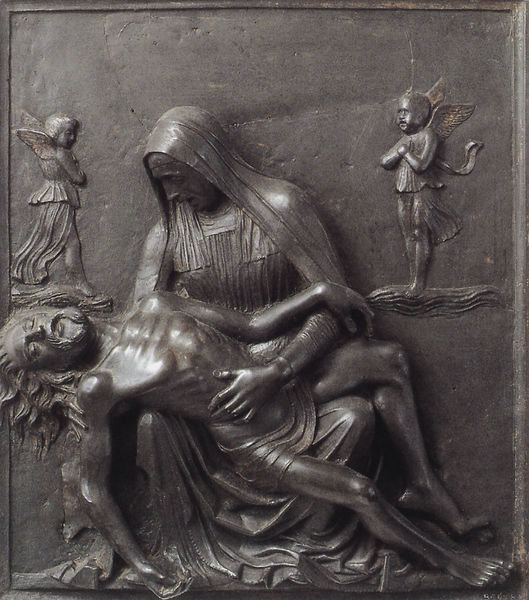
Titel: Die Beweinung Christi
Institution: London, Victoria and Albert Museum
Schlagwörter: körper, umhang, grau, licht, blick, tuch, alt, jung, bibel, halten, leiche, stein, tod, tot, trauer, kirche, gewand, tücher, mutter, renaissance, traurig, engel, relief, folds, men, religious, white, black, face, hair, robe, woman, metall, bronze, dünn, lendentuch, rippen, schrecken, beten, hand, sad, silver, christus, jesus, leichnam, pieta, sterben, angel, angels, cloud, man, stone, reflektion, death, baroque, drapes, feet, metal, maria, black and white, frame, texture, beweinung, mother, schrei, beard, devil, saint, sohn, sculpture, wings, dead, virgin, cherub, cherubs, mager, madonna, clothes, foot, engraving, religion, angles, cloth, im arm, god, christ, mourning, shading, mary, carving, christianity, clothing, son, hold, bard, praying, chirstus, veil, iron, suffering, holy, dying, sculture, bas relief, corpse, sadness, sorrow, jesus christ, holding, bearded, barefoot, piety, esus, grief, john, cloths, clay, carved, faint, ribs, tears, cast, tails, caring, oh shit bro you killed jesus, angels are watching, bare chest, mmm belly rubs so good, man wearing a sheet on his head, keiche, relief sculpture, dead son, pieta religion relief jesue maria kust, im amr, windgs, pietas